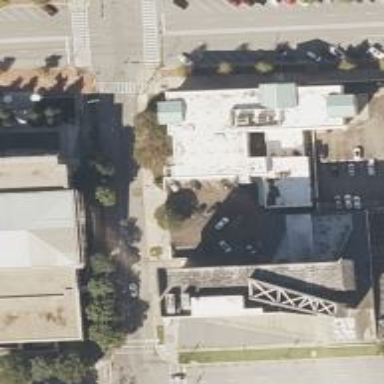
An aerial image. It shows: Building.